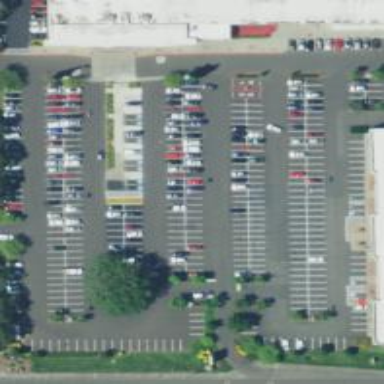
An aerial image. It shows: Trolley bay.